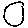
Label: circle